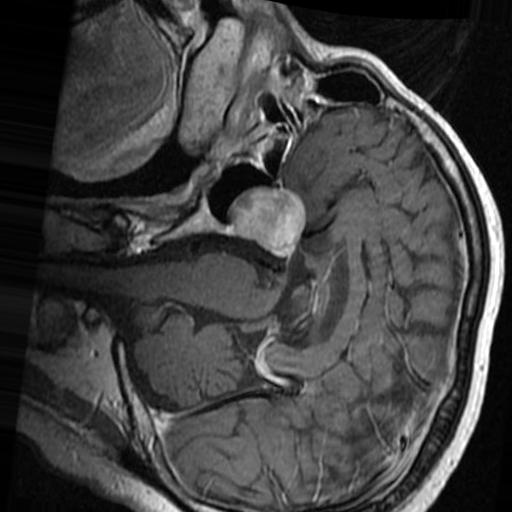
Label: brain_tumor